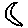
Label: moon